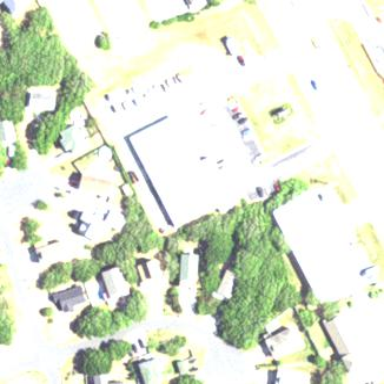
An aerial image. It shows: Building that houses car repair shop.